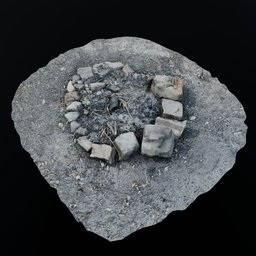
Label: nature